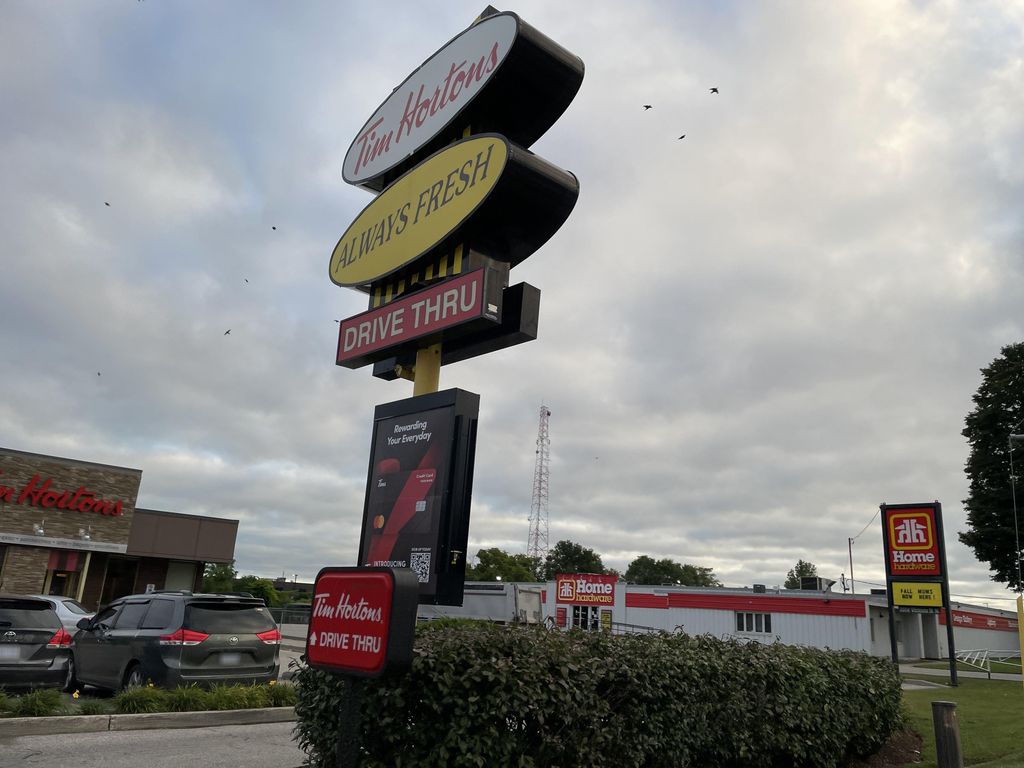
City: kitchener-waterloo